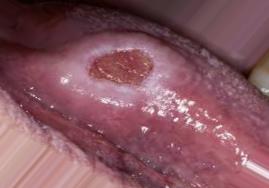
Condition: Mouth Ulcer